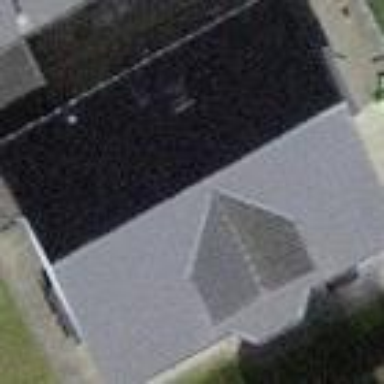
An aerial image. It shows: Building with tiled roof.